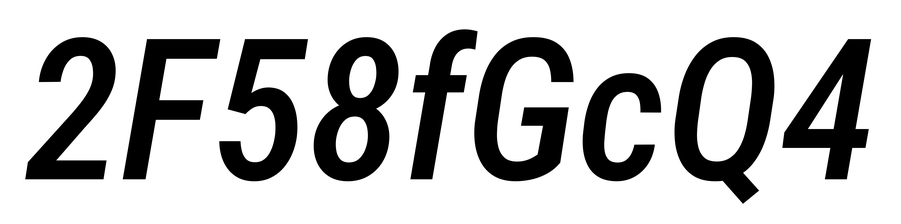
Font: Roboto-Italic_Condensed_Medium_Italic